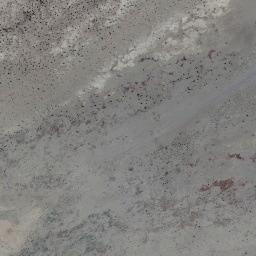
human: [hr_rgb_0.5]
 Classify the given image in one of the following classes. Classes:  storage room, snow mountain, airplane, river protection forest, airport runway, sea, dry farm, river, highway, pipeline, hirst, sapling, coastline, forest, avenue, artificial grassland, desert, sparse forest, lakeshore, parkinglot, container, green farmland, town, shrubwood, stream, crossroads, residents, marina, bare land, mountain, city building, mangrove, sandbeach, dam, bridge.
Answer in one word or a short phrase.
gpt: bare land